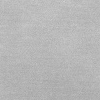
Atmospheric dust classification: dusty